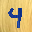
Label: 4